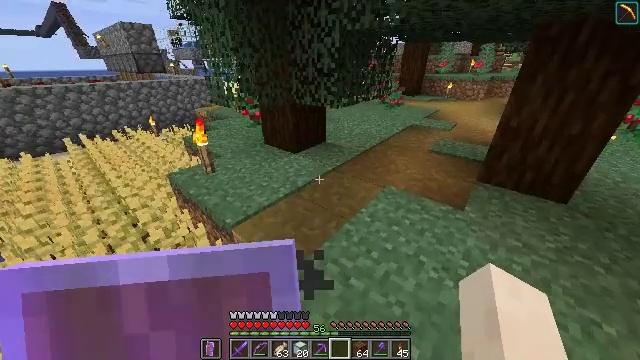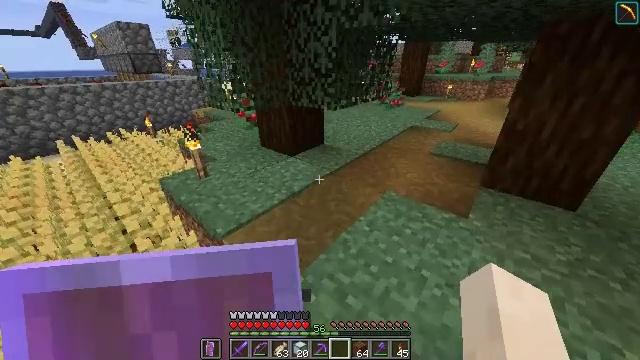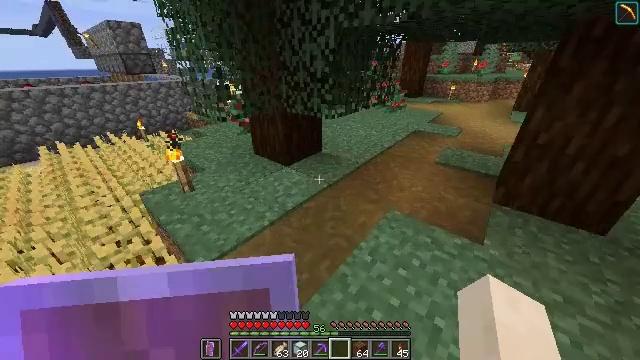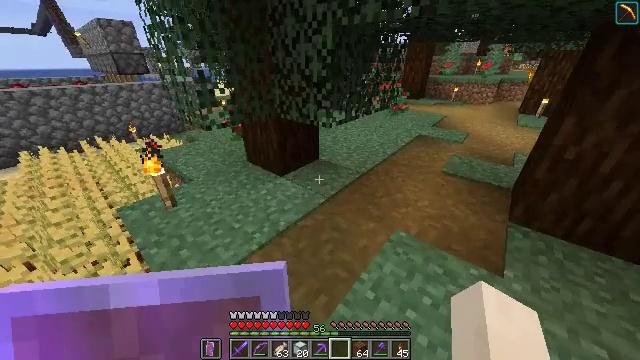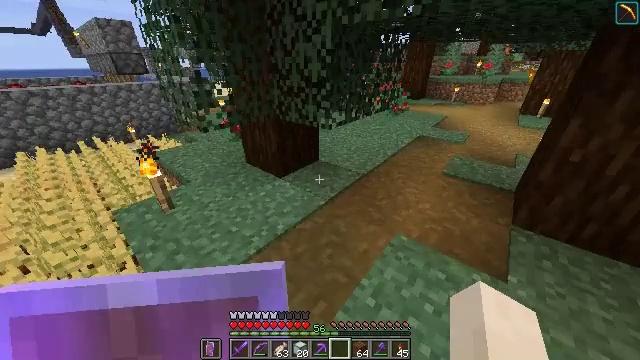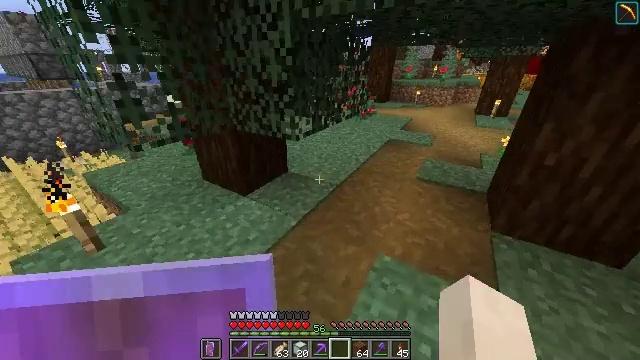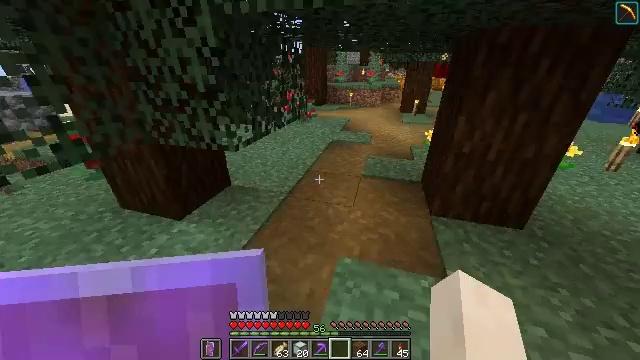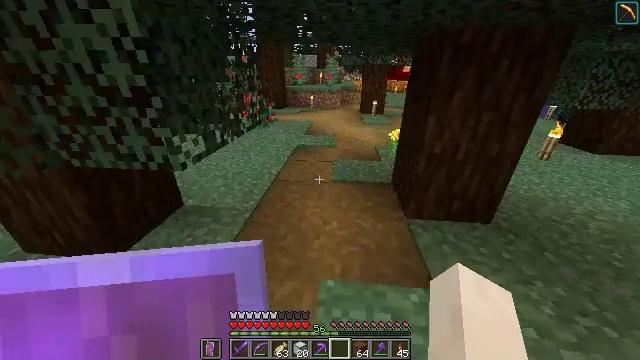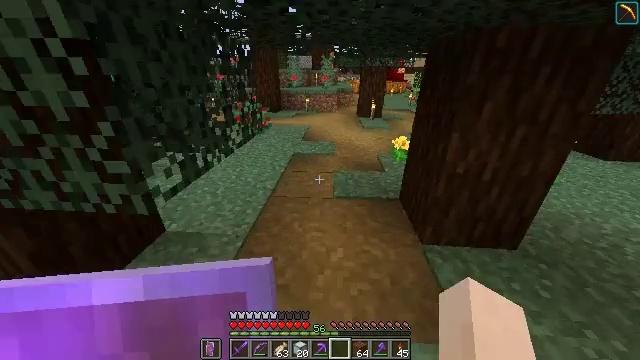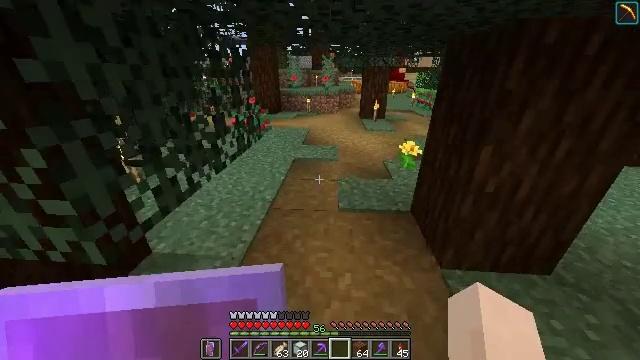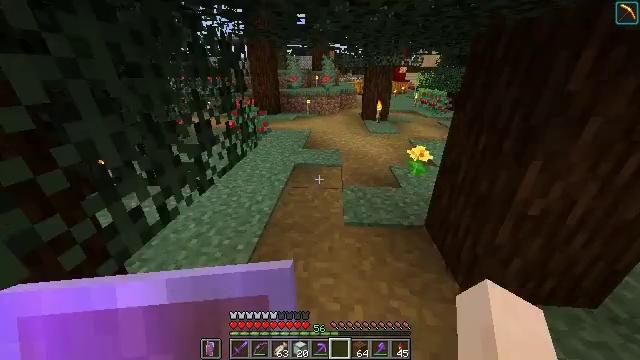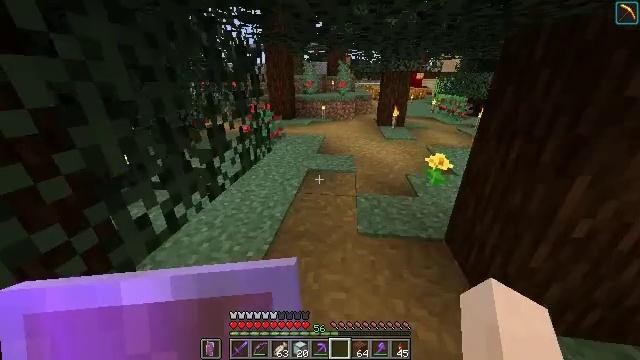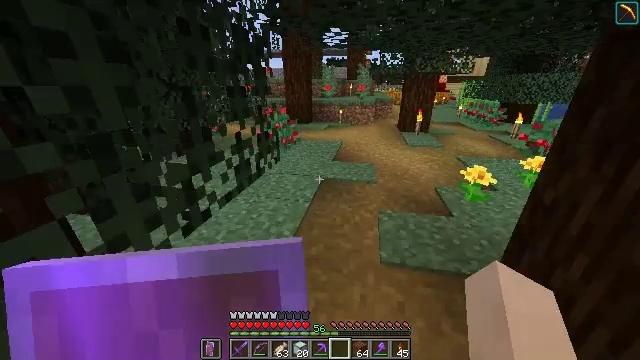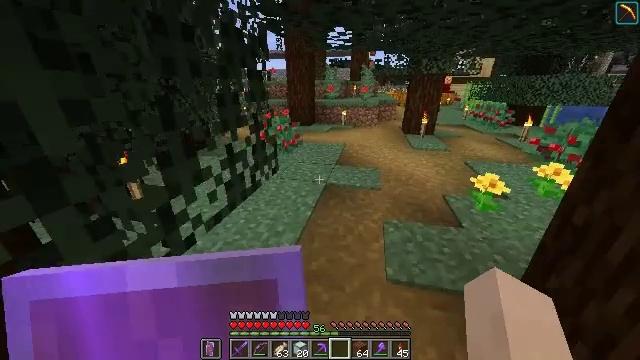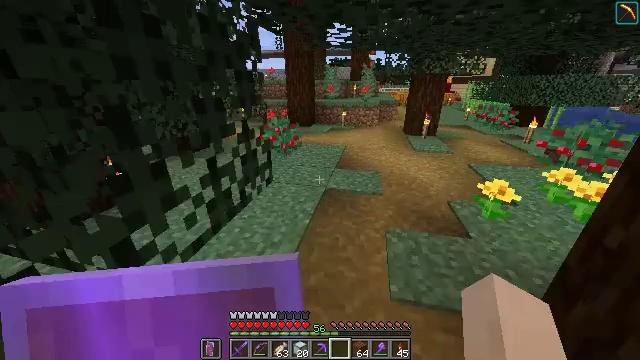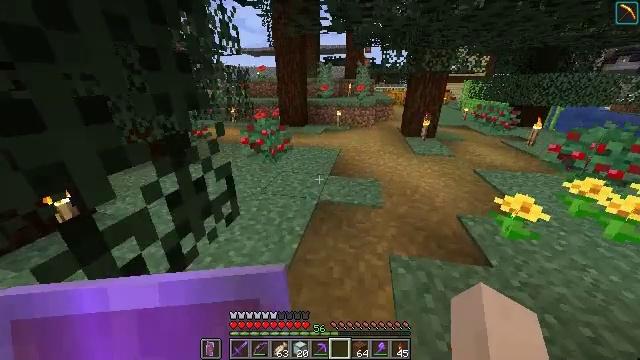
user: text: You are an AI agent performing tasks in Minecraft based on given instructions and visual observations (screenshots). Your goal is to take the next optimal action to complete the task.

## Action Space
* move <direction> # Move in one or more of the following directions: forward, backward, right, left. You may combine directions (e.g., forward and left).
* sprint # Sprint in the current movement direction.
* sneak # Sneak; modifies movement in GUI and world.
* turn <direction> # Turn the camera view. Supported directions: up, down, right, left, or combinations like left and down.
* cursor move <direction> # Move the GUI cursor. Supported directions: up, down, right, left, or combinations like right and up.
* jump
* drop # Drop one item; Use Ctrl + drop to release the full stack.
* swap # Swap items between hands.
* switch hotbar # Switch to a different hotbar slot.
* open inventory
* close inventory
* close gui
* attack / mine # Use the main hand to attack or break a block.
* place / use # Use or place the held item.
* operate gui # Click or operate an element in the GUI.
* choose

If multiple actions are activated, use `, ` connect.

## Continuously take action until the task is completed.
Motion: motion action
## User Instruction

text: Combine brown wool in the crafting table for a brown carpet.
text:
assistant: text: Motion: move forward, sprint
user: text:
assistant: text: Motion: move forward, sprint
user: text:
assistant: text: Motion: move forward, sprint
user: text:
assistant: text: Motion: move forward, sprint
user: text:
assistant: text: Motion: move forward, sprint, turn right
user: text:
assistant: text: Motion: move forward, sprint, turn right
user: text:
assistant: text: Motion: move forward, sprint, turn right
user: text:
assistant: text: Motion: move forward, sprint, turn right
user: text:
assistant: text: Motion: move forward, sprint
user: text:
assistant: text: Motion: move forward, sprint
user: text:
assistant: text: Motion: move forward, sprint, turn left and up
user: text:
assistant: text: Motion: move forward, sprint, turn left
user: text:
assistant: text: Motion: move forward, sprint
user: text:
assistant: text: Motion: move forward, sprint
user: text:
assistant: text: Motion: move forward, sprint, turn right
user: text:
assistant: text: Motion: move forward, sprint, turn right
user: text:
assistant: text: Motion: move forward, sprint, turn right
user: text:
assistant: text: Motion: move forward, sprint, turn right
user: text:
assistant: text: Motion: move forward, sprint
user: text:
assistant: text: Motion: move forward, sprint
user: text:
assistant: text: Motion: move forward, sprint
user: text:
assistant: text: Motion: move forward, sprint
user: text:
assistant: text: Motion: move forward, sprint
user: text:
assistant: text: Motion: move forward, sprint
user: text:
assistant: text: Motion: move forward, sprint
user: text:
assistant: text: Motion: move forward, sprint
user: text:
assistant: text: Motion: move forward, sprint
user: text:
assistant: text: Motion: move forward, sprint, turn left
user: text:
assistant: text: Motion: move forward, sprint, turn left
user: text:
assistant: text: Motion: move forward, sprint, turn left